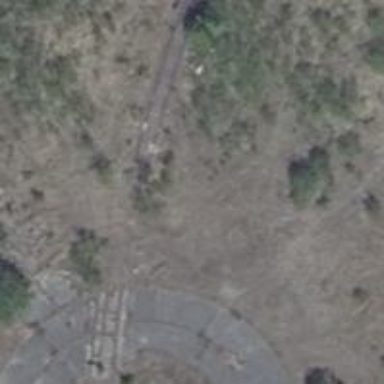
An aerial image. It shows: Abandoned railway yard.